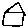
Label: house